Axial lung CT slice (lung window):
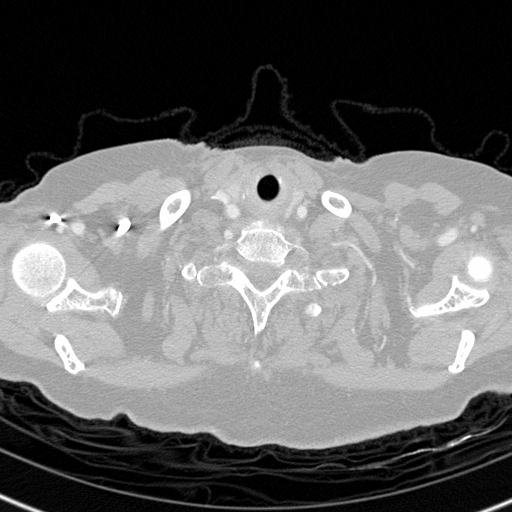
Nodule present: no